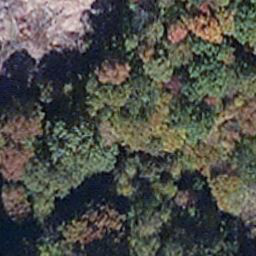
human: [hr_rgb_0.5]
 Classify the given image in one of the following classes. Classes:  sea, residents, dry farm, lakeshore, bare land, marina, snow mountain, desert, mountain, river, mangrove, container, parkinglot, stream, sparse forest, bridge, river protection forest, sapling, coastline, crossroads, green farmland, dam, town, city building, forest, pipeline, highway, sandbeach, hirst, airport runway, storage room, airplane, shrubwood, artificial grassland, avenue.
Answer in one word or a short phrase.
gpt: mangrove